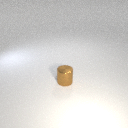
small brown metal cylinder